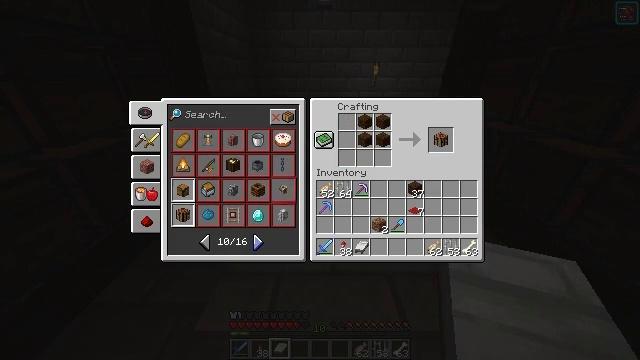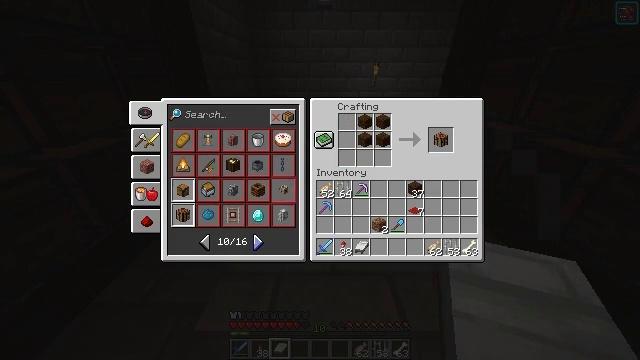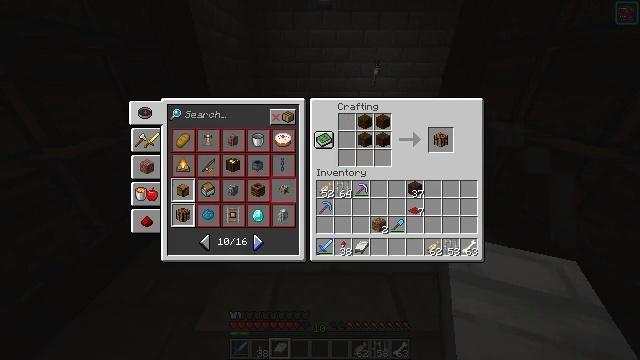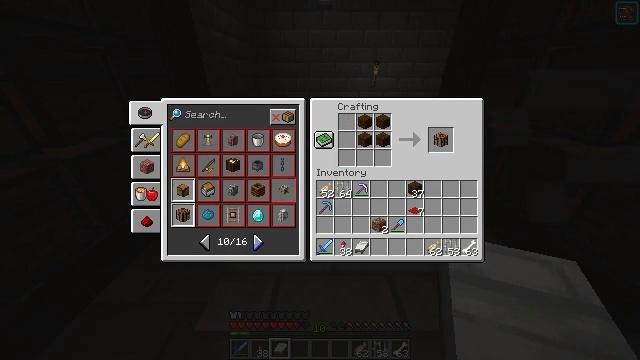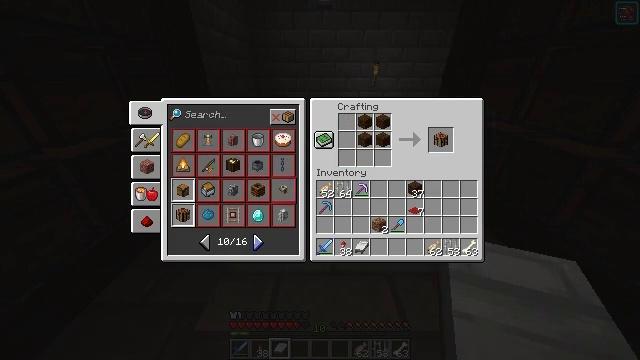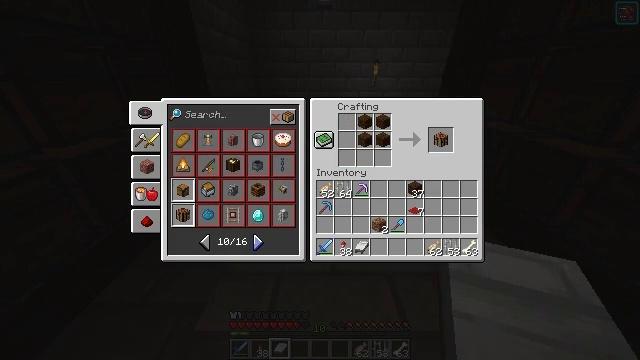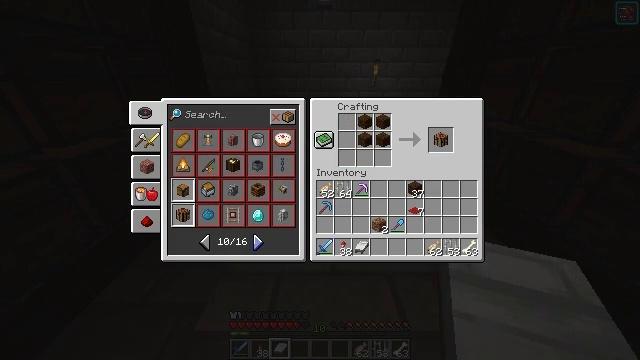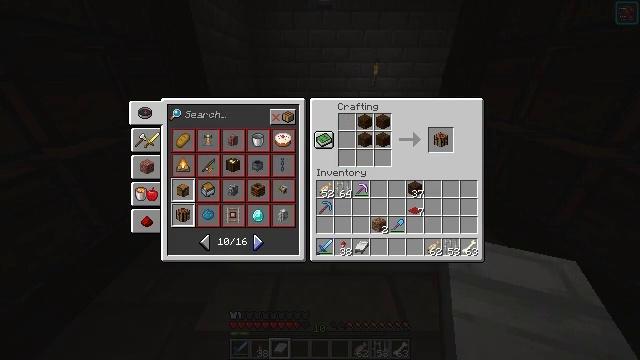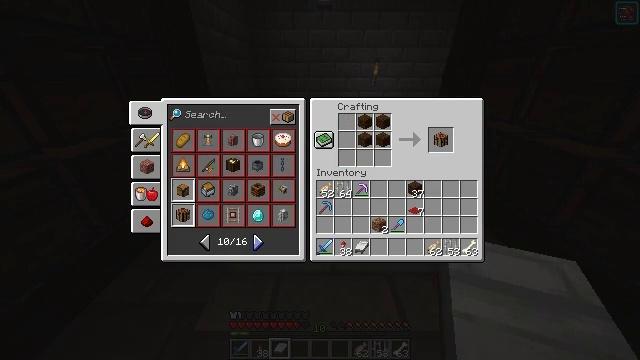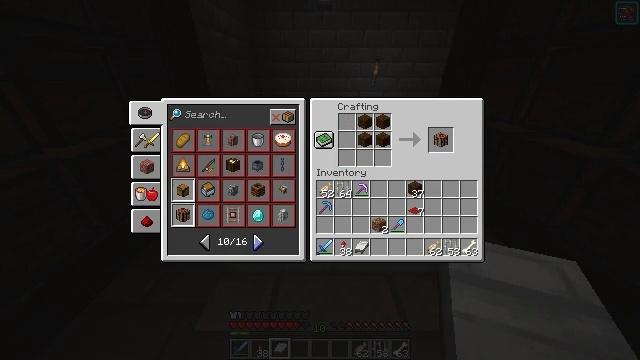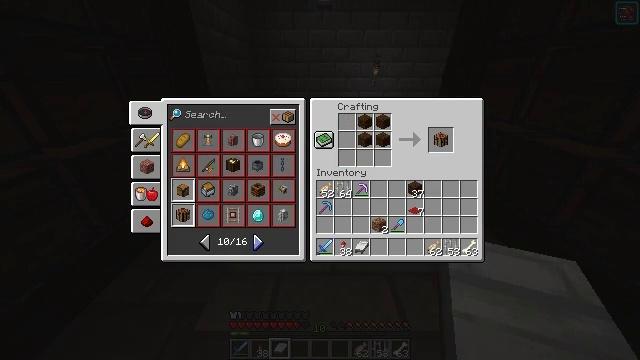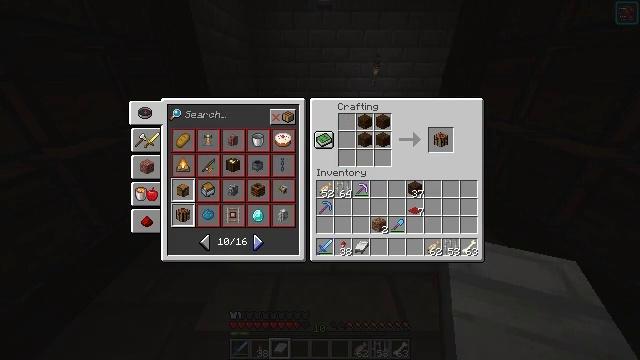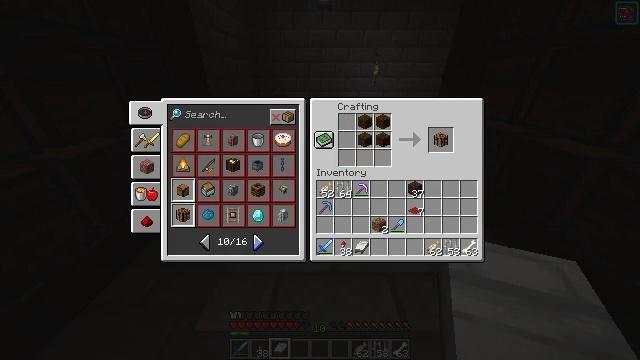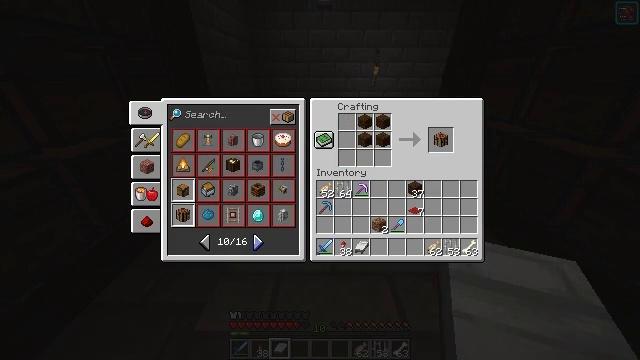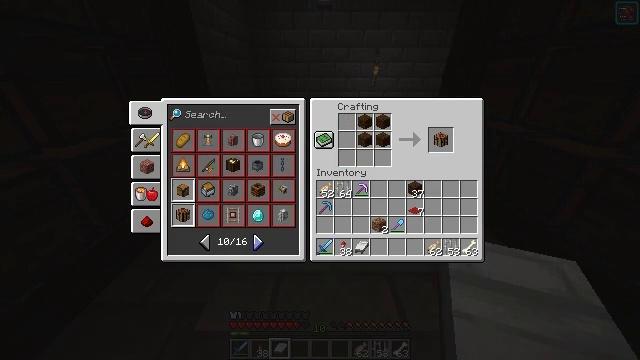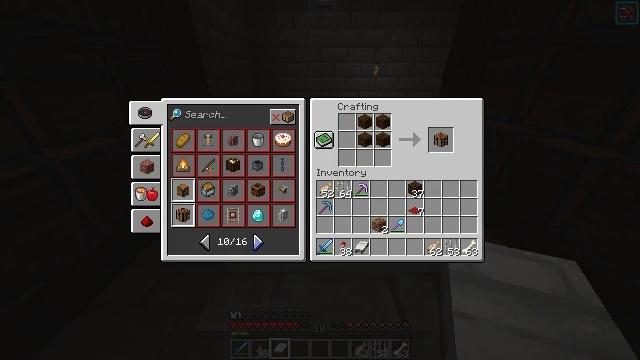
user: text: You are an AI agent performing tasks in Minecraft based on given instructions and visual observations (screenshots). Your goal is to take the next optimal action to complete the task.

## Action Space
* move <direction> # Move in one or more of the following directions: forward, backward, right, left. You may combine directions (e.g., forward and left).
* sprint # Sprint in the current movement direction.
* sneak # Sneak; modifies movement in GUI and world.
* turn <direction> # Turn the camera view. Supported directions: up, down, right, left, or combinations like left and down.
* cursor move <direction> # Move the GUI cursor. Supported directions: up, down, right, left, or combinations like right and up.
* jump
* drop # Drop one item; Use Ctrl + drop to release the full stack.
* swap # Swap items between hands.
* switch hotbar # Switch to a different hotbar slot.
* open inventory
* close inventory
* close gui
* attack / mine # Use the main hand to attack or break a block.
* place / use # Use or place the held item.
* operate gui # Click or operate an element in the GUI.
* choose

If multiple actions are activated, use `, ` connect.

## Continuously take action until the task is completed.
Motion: motion action
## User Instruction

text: Make a dark oak trapdoor.
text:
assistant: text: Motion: no_op
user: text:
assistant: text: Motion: no_op
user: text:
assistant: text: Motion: no_op
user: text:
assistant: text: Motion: no_op
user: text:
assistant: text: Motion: no_op
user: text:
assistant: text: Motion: no_op
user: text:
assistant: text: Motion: no_op
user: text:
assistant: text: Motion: no_op
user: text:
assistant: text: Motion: no_op
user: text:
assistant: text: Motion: no_op
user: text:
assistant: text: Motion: no_op
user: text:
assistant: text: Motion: no_op
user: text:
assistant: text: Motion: no_op
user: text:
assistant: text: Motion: no_op
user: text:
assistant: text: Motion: no_op
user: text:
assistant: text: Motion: no_op
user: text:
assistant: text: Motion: no_op
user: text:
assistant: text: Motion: operate gui
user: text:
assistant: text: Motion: operate gui
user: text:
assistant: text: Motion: no_op
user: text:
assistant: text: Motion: no_op
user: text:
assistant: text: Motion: no_op
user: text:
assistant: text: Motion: no_op
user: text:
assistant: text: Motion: no_op
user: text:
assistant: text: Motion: no_op
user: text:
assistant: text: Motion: no_op
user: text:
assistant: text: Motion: no_op
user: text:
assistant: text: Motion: no_op
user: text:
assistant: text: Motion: no_op
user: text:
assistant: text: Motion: operate gui